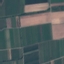
Land use / land cover class: PermanentCrop